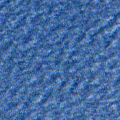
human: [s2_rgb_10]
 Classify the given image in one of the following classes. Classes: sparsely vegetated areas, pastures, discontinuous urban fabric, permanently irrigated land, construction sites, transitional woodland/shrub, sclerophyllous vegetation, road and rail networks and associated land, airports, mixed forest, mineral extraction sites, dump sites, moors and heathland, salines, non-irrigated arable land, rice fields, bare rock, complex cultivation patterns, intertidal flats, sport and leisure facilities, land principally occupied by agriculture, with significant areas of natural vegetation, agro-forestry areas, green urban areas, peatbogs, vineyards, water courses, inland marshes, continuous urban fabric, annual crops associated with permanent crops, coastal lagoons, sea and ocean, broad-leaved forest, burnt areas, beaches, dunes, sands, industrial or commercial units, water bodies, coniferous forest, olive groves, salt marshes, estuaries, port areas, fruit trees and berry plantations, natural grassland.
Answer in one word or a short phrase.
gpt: sea and ocean